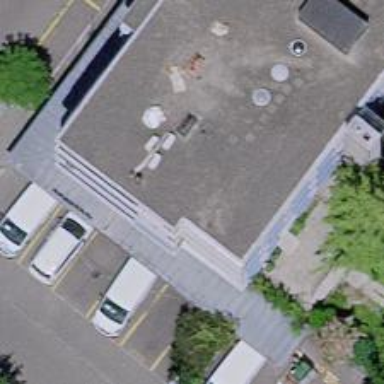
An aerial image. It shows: Bakery.